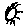
Label: sun